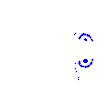
Particle: electron